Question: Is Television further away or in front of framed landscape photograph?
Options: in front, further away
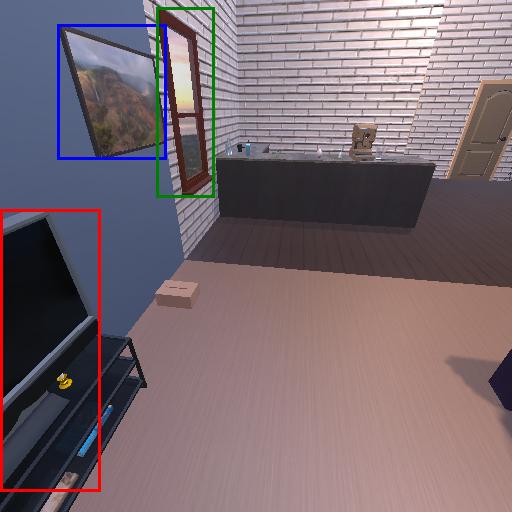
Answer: in front